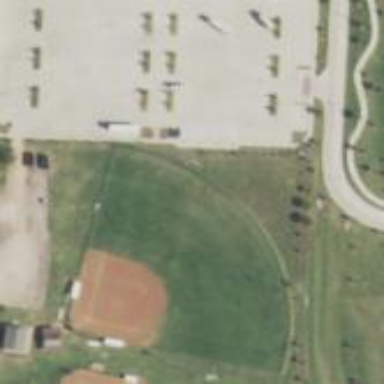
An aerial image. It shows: Softball pitch for leisure sports.